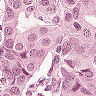
Metastatic tissue present: yes